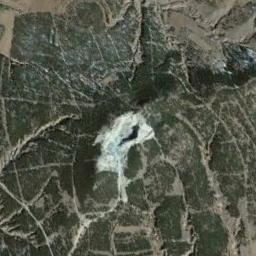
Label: mountain